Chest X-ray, PA view. Patient: 59 years old, sex M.
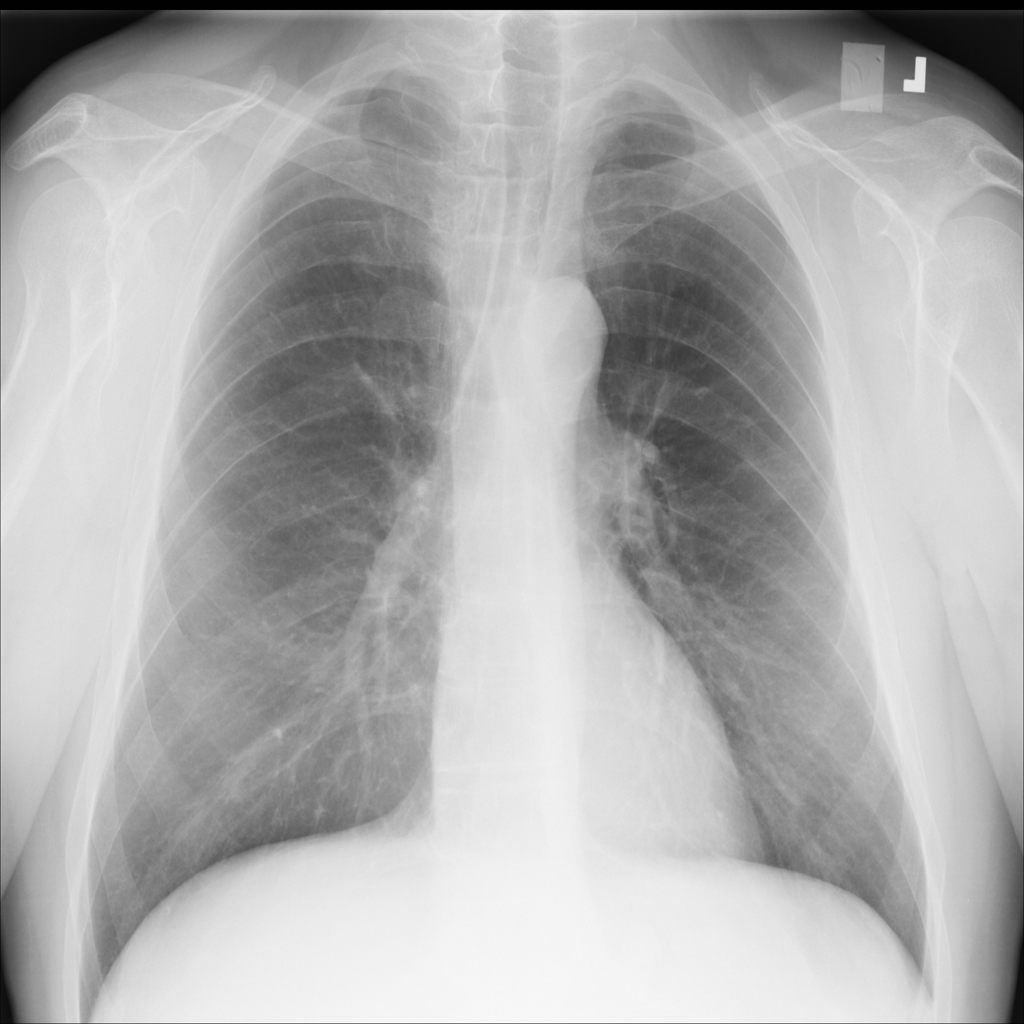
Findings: No Finding